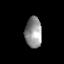
Tissue: lung
Cell type: Myeloid cells
Senescence score: 0.2262
Nuclear area (px): 496
Mean DAPI intensity: 146.22